Question: Hi I'm trying to set up my entity framework for a many to many relationship between User and Role.
The picture below shows what's in the database:

The Model for User is:
'''
public class User : IEntity
{
public virtual int UserId { get; set; }
[Column(TypeName = "varchar")]
[StringLength(100)]
public virtual string UserName { get; set; }
[Column(TypeName = "varchar")]
[StringLength(100)]
public virtual string FirstName { get; set; }
[Column(TypeName = "varchar")]
[StringLength(100)]
public virtual string LastName { get; set; }
[Column(TypeName = "varchar")]
[StringLength(200)]
public virtual string EmailAddress { get; set; }
public int AreaId { get; set; }
[Column(TypeName = "varchar")]
[StringLength(64)]
public string CreatedByUserName { get; set; }
public DateTime CreatedDateTime { get; set; }
[Column(TypeName = "varchar")]
[StringLength(64)]
public string LastModifiedByUserName { get; set; }
public DateTime? LastModifiedDateTime { get; set; }
//Navigation properties
//public virtual Role Role { get; set; }
public virtual Area Area { get; set; }
public virtual ICollection<Role> Roles { get; set; }
}
'''
Model for Role is:
'''
public class Role : IEntity
{
public int RoleId { get; set; }
[Column(TypeName = "varchar")]
[StringLength(100)]
public string Name { get; set; }
[Column(TypeName = "varchar")]
[StringLength(1000)]
public string Description { get; set; }
[Column(TypeName = "varchar")]
[StringLength(64)]
public string CreatedByUserName { get; set; }
public DateTime CreatedDateTime { get; set; }
[Column(TypeName = "varchar")]
[StringLength(64)]
public string LastModifiedByUserName { get; set; }
public DateTime? LastModifiedDateTime { get; set; }
//Navigation Properties
public ICollection<User> Users { get; set; }
}
'''
UserRole is:
'''
public class UserRole
{
public int UserId { get; set; }
public int RoleId { get; set; }
//Navigation properties
public virtual User User { get; set; }
public virtual Role Role { get; set; }
}
'''
So I thought I had this set up fine but in my code I go something like:
'''
var roles = from r in user.Roles
select r.Name;
'''
and it shoots itself giving errors of:
'''
Server Error in '/' Application.
Invalid object name 'dbo.RoleUser'.
'''
so I added the following to the context:
'''
protected override void OnModelCreating(DbModelBuilder modelBuilder)
{
modelBuilder.Entity<User>()
.HasMany(i => i.Roles)
.WithMany(u => u.Users);
}
'''
However now I'm getting errors of:
Server Error in '/' Application.
Invalid column name 'Role_RoleId'.
Invalid column name 'User_UserId'.
So surely I don't have something set up here correctly. Can andybody point me in the right direction?
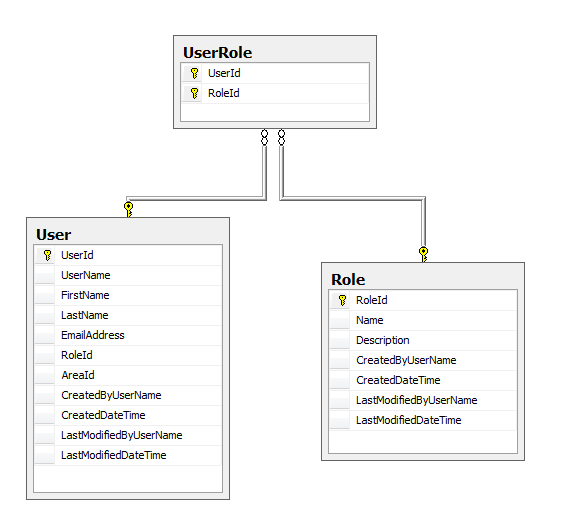
Answer: You don't need to model the link table 'UserRole' as a class since it has only the primary keys of the tables participate in the relationship. So remove the 'UserRole' class.
If you are modeling an existing database, EF may infer the link table name to be 'RoleUser'. To avoid this you can configure the link table as follows.
'''
protected override void OnModelCreating(DbModelBuilder modelBuilder)
{
modelBuilder.Entity<User>()
.HasMany(i => i.Roles)
.WithMany(u => u.Users)
.Map(m =>
{
m.ToTable("UserRole");
m.MapLeftKey("UserId");
m.MapRightKey("RoleId");
});
}
'''